Question: When trying to debug a JS problem in the browser I set a breakpoint. When it breaks I went to the console window I started typing "this" and to my surprise the auto-complete choices popped up with not one but two "this" options. Is this normal behaviour under some circumstances or representative of a problem?

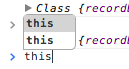
Answer: I'm just closing this with an answer as I can no longer reproduce this anymore.